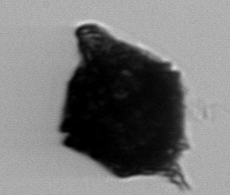
Label: Gonyaulax